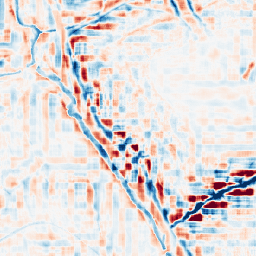
Category: wavelet
Decomposition family: wavelet_reverse_biorthogonal
Decomposition parameters: wavelet: rbio3.5
level: 4
Upsampling method: fft_zeropad
Upsampling parameters: scale: 8
Upsampling scale: 8